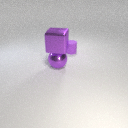
large purple metal sphere to the left of small purple rubber cylinder